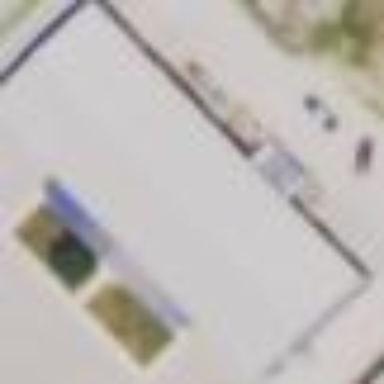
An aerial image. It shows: Commercial building.